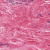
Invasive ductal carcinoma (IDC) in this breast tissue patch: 0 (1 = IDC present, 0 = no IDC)